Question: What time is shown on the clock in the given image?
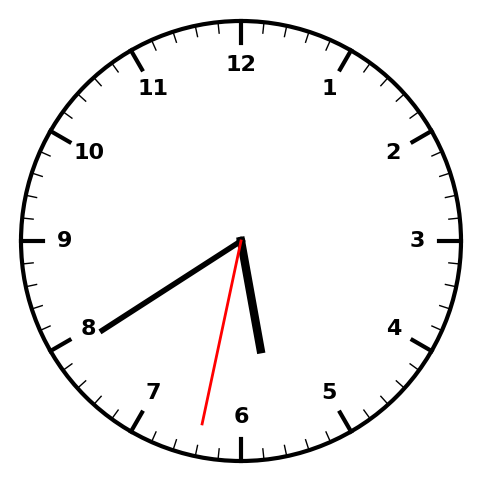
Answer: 05:39:32